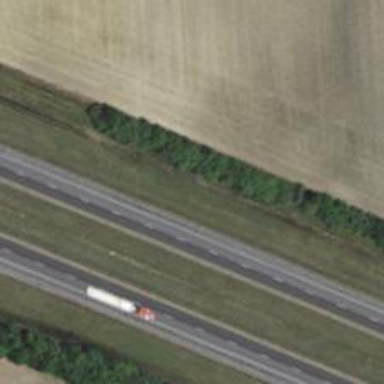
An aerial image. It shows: Expressway with asphalt surface classified as trunk highway.